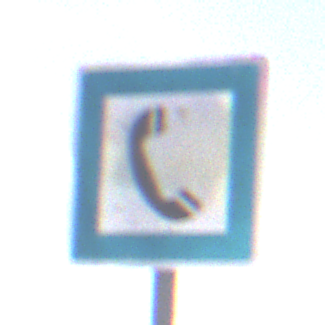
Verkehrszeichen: Fernsprecher
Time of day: Midday
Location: Outdoor (Nature)
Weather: PartlyCloudy
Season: NotSpecified
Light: Natural